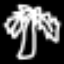
Label: palm tree